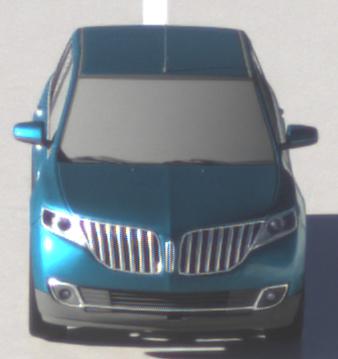
Make: Lincoln
Model: MKX
Detailed model: Gen. 1 CD3
Model produced from: 2010
Model produced until: 2015
Doors: 5
Color: blue
Road condition: wet road
Daytime: morning or afternoon
Contrast: high contrast